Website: walmart
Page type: billing-address
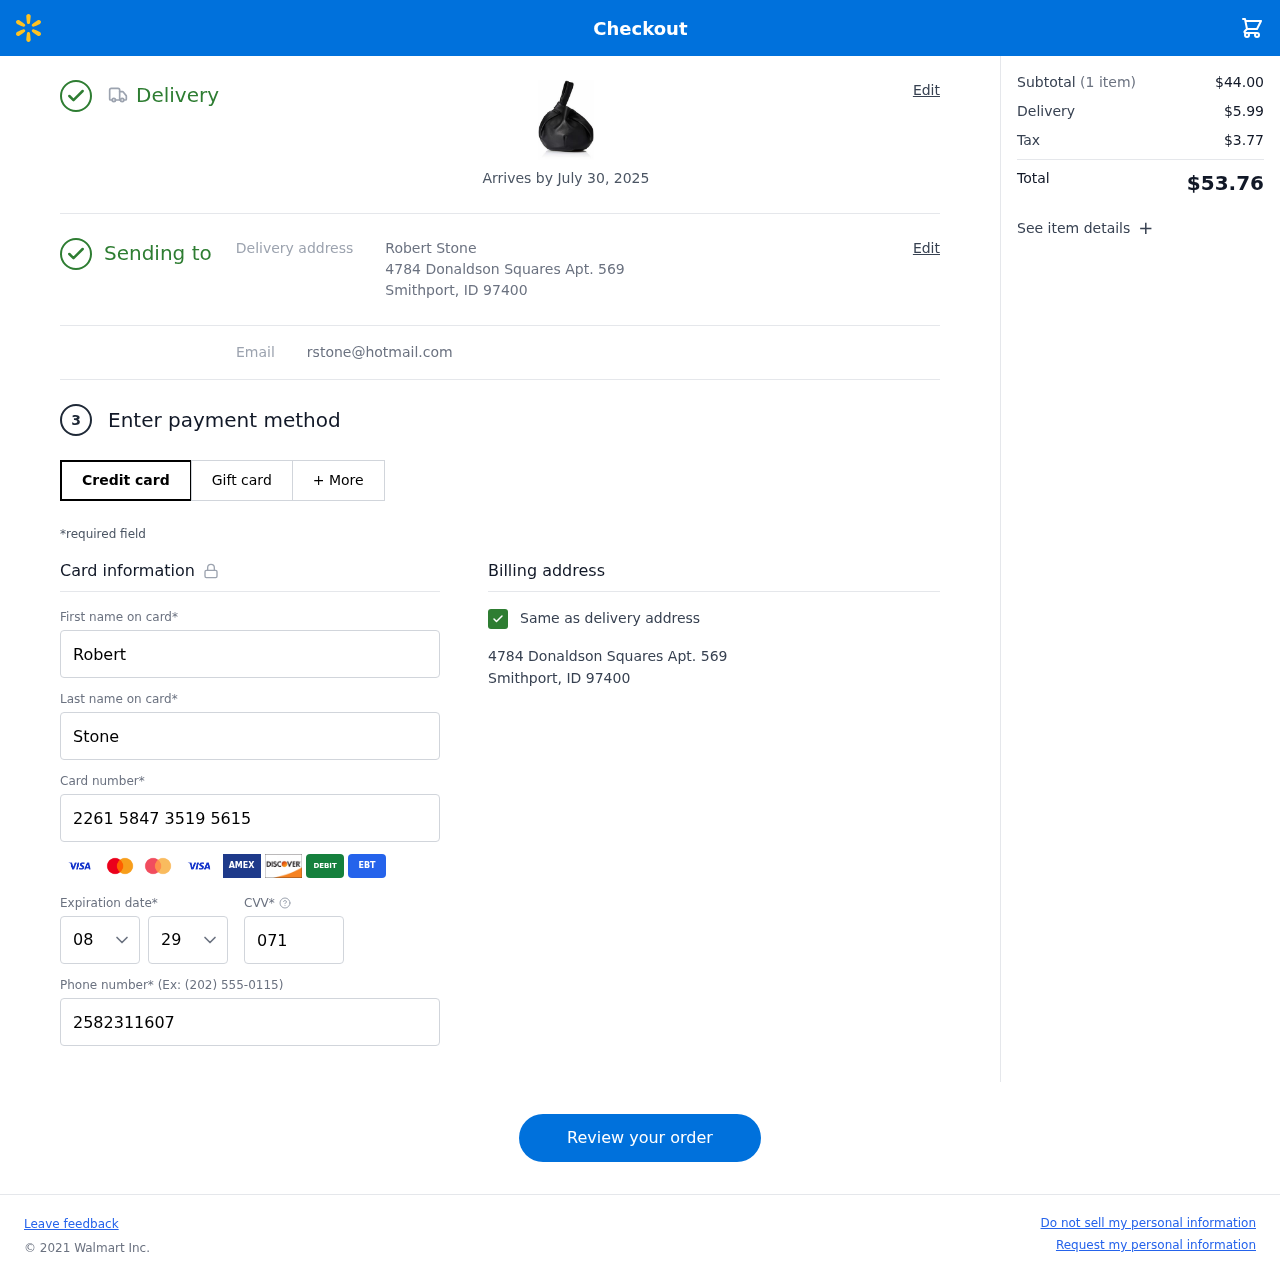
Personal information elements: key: PII_CARD_CVV
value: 071
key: PII_CARD_EXPIRY_MONTH
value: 08
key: PII_CARD_EXPIRY_YEAR
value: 29
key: PII_CARD_NUMBER
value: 2261 5847 3519 5615
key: PII_EMAIL
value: rstone@hotmail.com
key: PII_FIRSTNAME
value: Robert
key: PII_FULLNAME
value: Robert Stone
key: PII_LASTNAME
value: Stone
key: PII_PHONE
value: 2582311607
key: PII_STREET
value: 4784 Donaldson Squares Apt. 569
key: PII_CITY_STATE_ZIP
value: Smithport, ID 97400
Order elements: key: ORDER_DELIVERY_DATE
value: Arrives by July 30, 2025
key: ORDER_NUM_ITEMS
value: (1 item)
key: ORDER_SUBTOTAL
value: $44.00
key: ORDER_SHIPPING_COST
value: $5.99
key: ORDER_TAX
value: $3.77
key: ORDER_TOTAL
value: $53.76